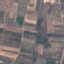
Label: PermanentCrop